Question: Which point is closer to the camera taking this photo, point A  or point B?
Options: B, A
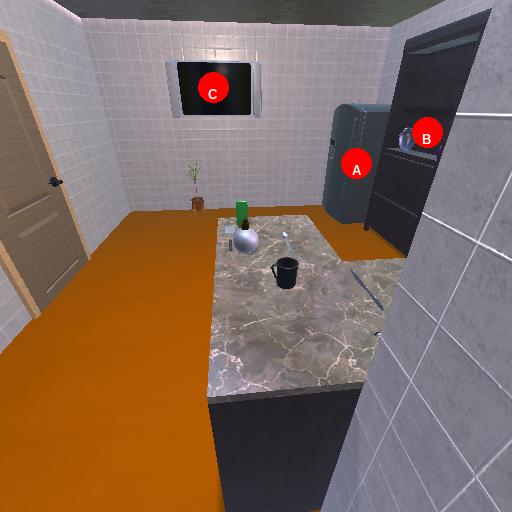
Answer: B